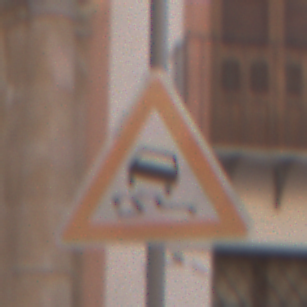
Verkehrszeichen: SchleuderOderRutschgefahr
Umgebung: Outdoor, Urban
Tageszeit: MorningAfternoon
Wetter: PartlyCloudy
Licht: Natural
Jahreszeit: NotSpecified
Kontrast: LowContrast